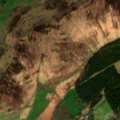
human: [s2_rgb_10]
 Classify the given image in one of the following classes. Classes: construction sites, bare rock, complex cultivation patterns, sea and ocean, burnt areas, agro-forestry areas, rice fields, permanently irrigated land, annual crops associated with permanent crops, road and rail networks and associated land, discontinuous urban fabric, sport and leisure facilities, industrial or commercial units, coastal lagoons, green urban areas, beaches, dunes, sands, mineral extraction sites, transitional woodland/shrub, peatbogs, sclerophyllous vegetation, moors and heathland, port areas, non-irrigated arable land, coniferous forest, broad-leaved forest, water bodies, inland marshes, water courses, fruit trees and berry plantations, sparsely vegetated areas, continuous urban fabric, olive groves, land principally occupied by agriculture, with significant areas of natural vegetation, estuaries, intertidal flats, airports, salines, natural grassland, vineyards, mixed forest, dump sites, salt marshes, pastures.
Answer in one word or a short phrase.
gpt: pastures, coniferous forest, moors and heathland, peatbogs